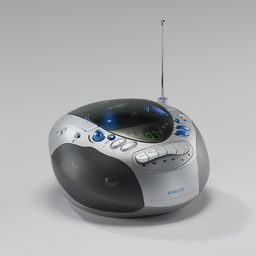
Label: electronics